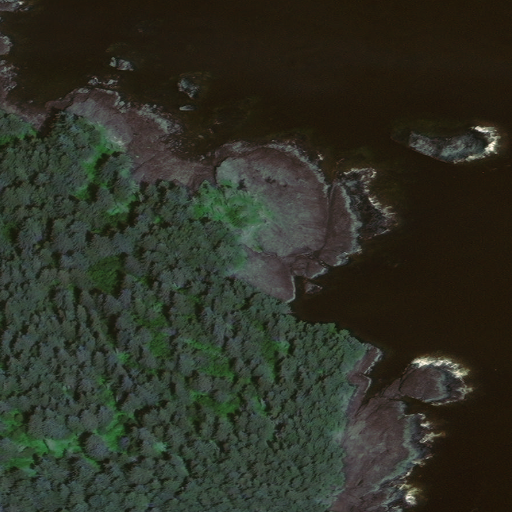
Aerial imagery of cape in Alaska named Gomez Point containing only unknown